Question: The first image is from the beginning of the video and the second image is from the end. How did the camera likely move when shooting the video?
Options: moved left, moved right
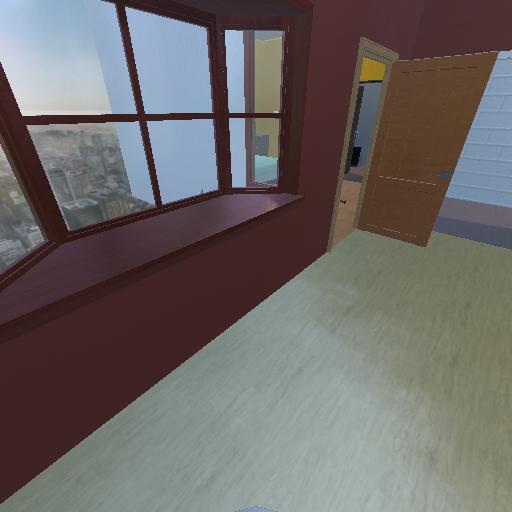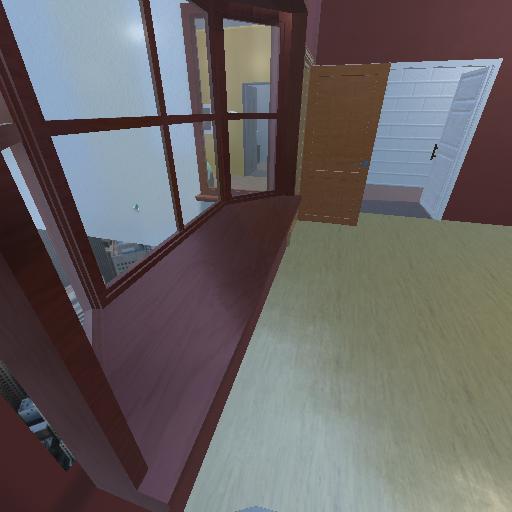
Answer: moved left